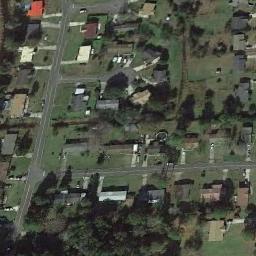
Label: medium_residential